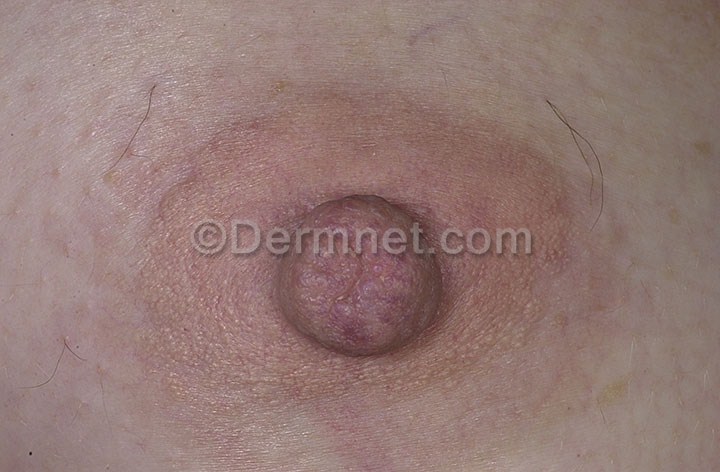
Disease: Acne and Rosacea Photos